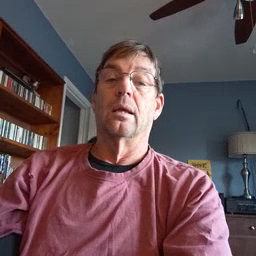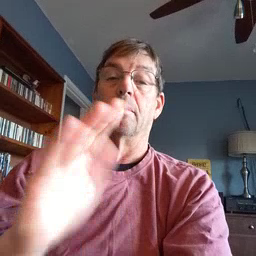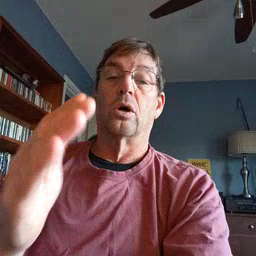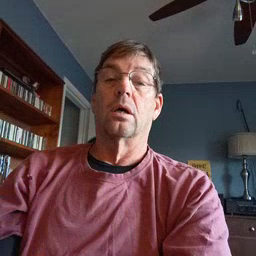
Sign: book